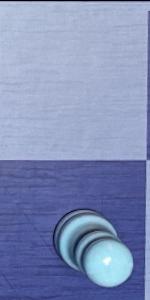
Label: Pawn_Black